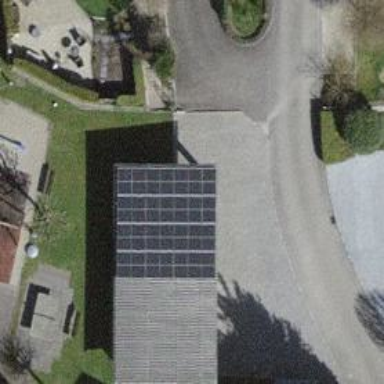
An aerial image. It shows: Solar power generator utilizing photovoltaic technology with solar photovoltaic panels.